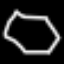
Label: octagon